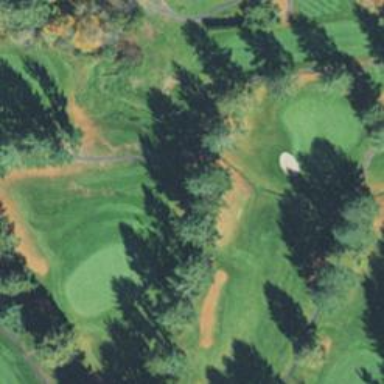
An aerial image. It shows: Path on bridge over golf course.